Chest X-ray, PA view. Patient: 37 years old, sex F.
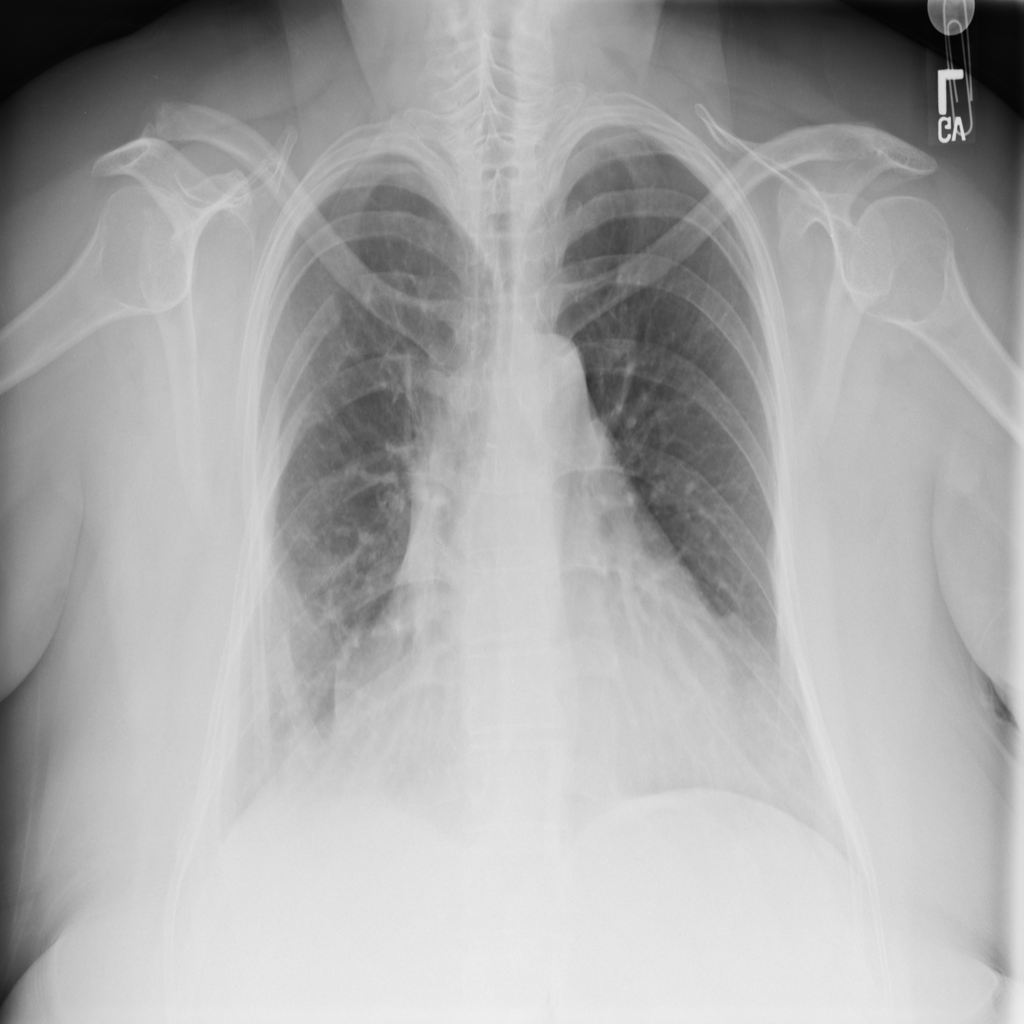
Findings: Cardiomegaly